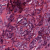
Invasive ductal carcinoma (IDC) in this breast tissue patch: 1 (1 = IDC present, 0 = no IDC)